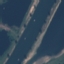
Land use / land cover class: River